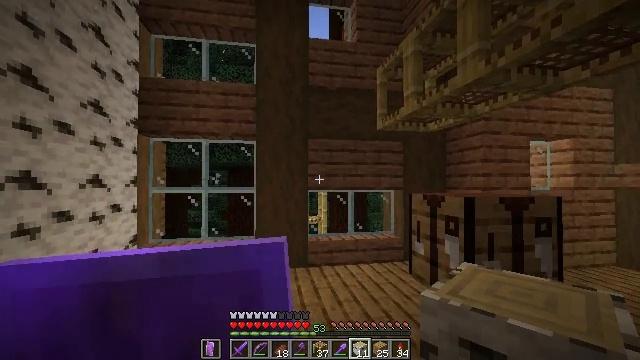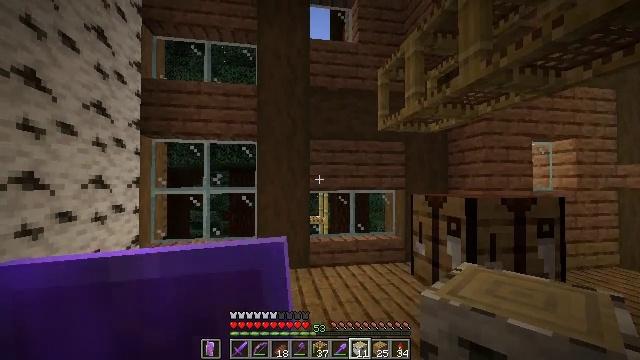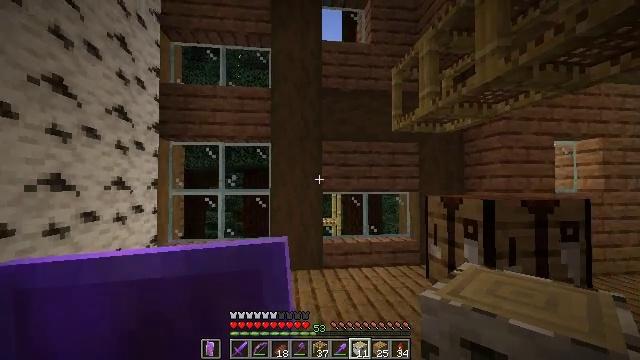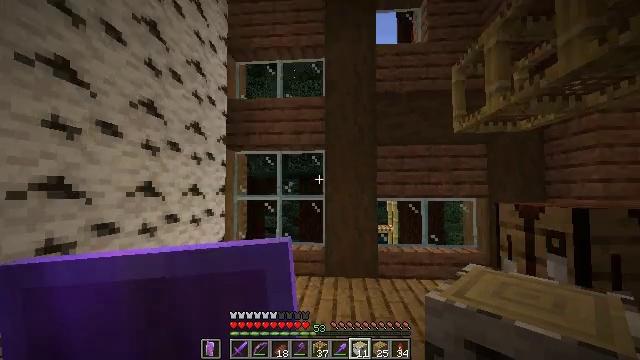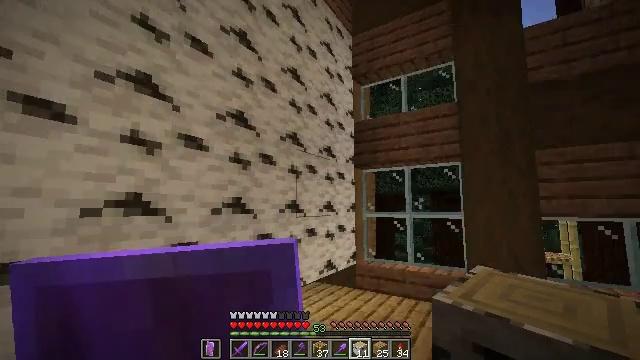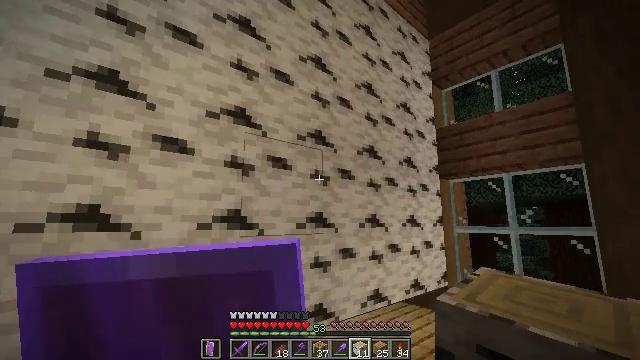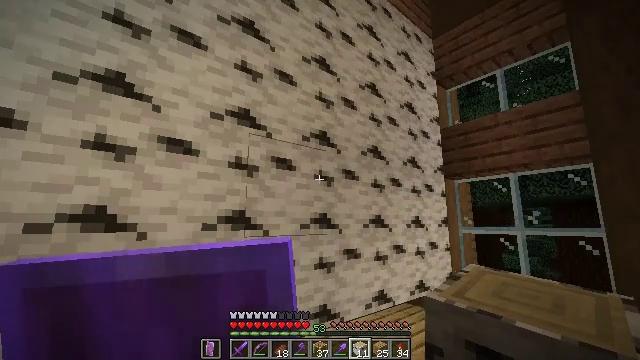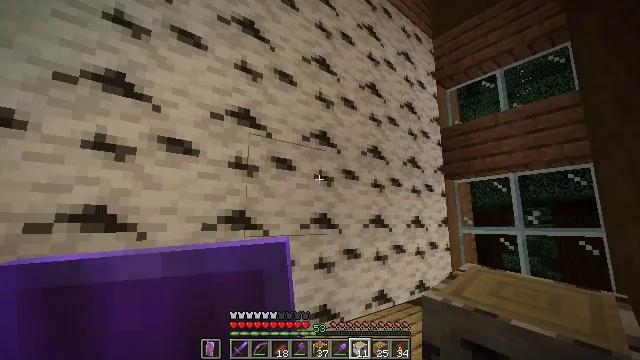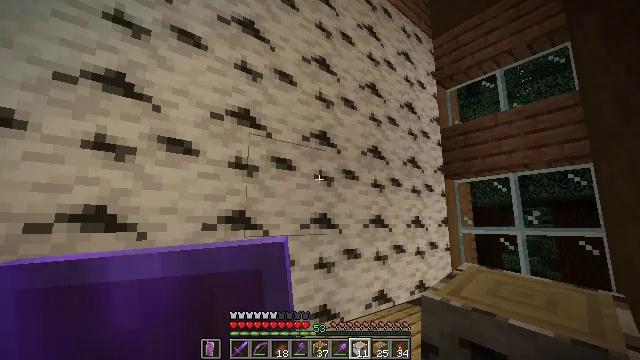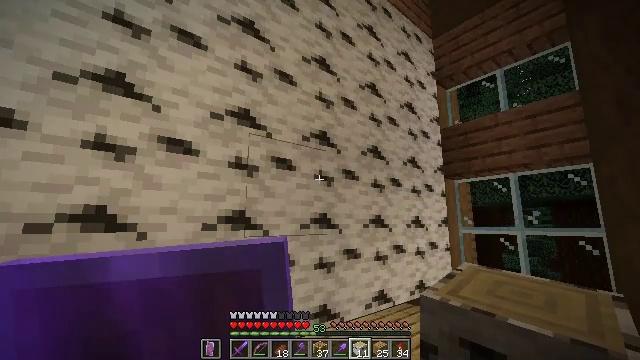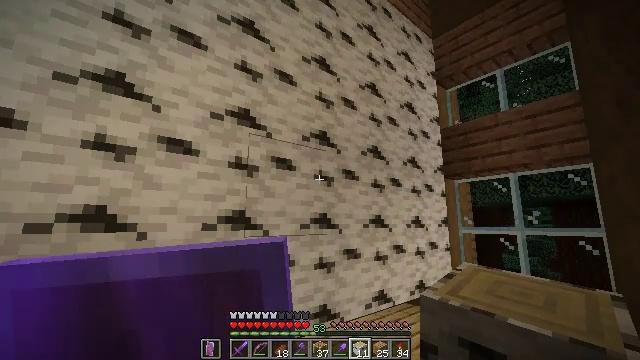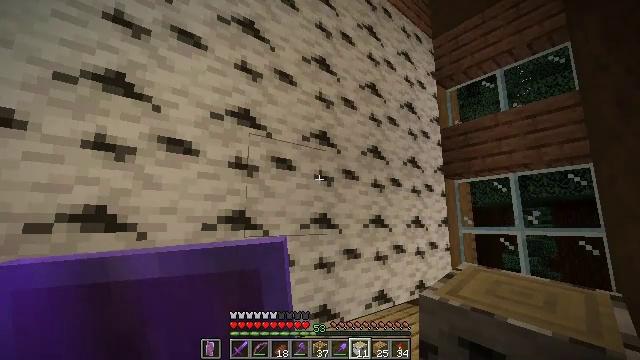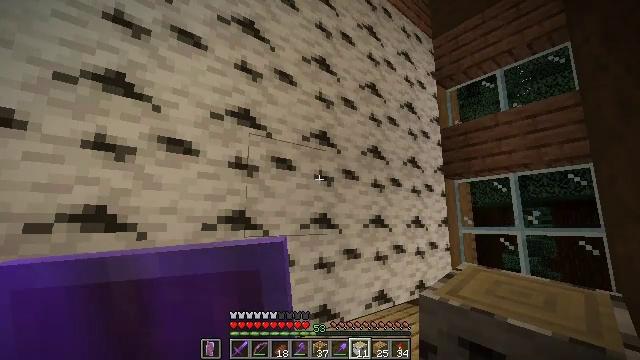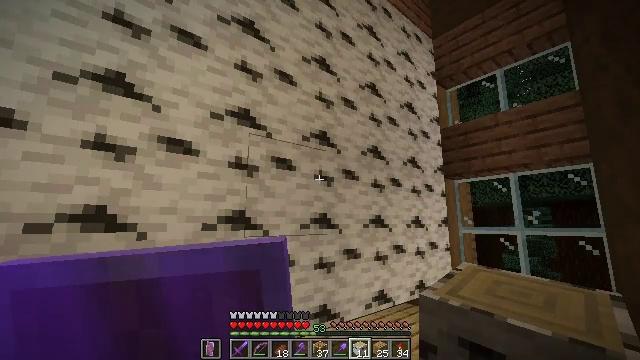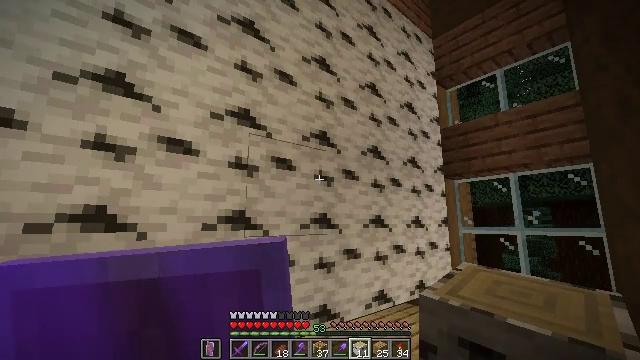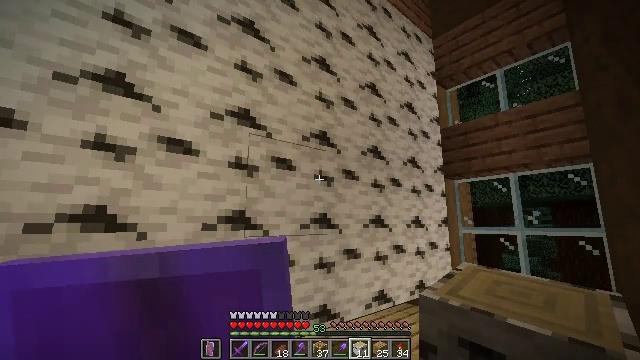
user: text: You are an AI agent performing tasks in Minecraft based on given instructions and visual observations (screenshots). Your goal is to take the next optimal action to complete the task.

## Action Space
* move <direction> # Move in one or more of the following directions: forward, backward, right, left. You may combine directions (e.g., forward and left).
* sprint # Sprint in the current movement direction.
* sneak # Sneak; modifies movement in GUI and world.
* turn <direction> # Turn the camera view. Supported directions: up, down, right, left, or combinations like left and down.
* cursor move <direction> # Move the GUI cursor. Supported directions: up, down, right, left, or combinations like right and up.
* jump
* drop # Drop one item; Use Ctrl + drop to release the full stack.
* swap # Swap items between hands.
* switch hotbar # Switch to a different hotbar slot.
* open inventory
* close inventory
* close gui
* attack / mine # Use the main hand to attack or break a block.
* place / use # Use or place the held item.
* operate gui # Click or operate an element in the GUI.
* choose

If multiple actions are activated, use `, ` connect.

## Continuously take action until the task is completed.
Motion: motion action
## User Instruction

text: Mine the birch log from the tree.
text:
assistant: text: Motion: no_op
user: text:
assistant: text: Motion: turn left
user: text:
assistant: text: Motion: turn left and up
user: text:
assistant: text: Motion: turn left and up
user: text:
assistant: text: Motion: turn left and up
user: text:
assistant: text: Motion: no_op
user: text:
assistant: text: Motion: no_op
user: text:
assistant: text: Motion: no_op
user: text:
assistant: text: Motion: no_op
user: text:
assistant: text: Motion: no_op
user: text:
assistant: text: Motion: no_op
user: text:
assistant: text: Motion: no_op
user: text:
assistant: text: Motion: no_op
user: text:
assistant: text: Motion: no_op
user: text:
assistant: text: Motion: no_op
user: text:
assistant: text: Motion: no_op
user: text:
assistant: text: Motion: no_op
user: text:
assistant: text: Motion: no_op
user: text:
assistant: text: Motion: no_op
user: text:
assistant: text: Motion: no_op
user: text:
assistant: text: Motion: no_op
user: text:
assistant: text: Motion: no_op
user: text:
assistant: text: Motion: no_op
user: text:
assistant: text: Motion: no_op
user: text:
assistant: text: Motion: no_op
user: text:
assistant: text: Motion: no_op
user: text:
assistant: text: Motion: no_op
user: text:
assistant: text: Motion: no_op
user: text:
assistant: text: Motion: turn left and up
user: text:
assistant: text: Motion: turn left and up